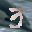
Label: 3